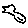
Label: bird